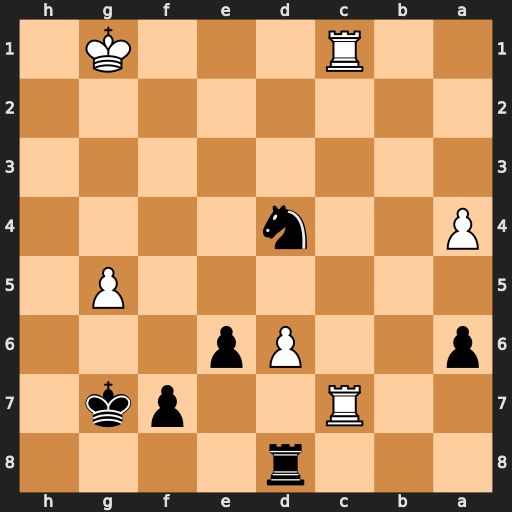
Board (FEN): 3r4/2R2pk1/p2Pp3/6P1/P2n4/8/8/2R3K1
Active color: b
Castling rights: -
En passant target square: -
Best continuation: Ne2+ Kf1 Nxc1